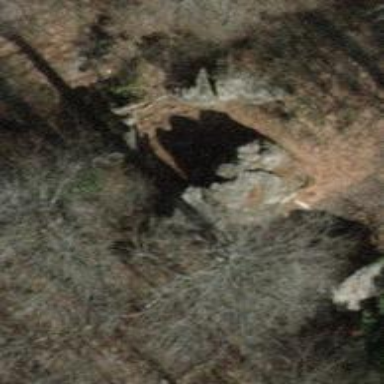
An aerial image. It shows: View of natural rock.